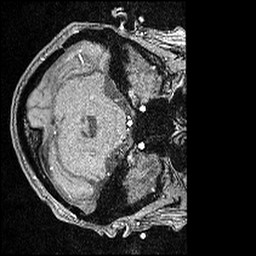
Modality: angio
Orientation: axial
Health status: ill
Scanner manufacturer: siemens
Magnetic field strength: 3 T
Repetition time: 0.023 s
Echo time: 0.00418 s